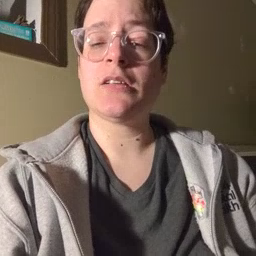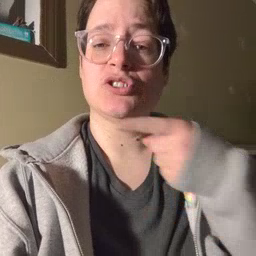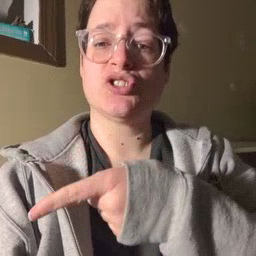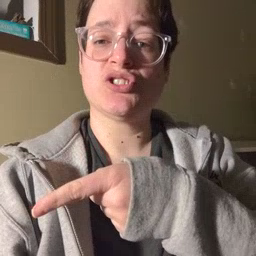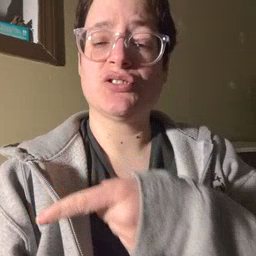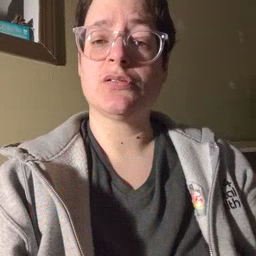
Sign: hesheit